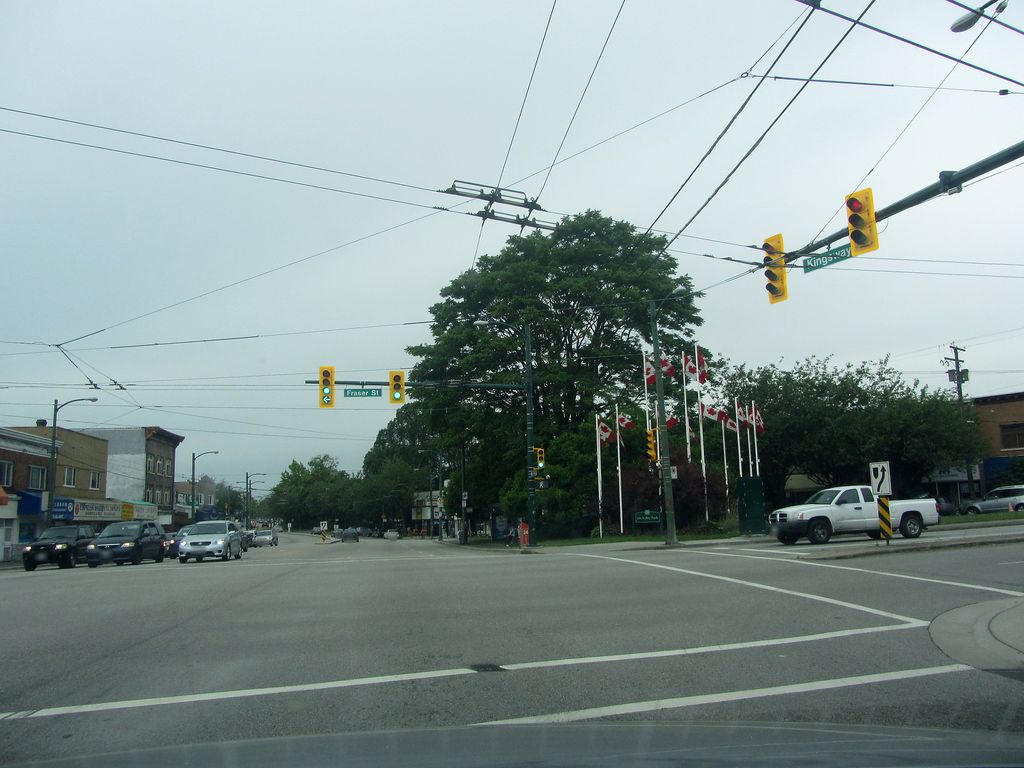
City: vancouver